Question: I'm new to Jquery mobile. I'm trying to bind data to a listview. below is my code. when i run the page it's not showing the listview. please help.
My service Method
'''
[WebMethod]
public static string[] GetNames() {
string[] names = {"chamara","janaka","asanka" };
return names;
}
'''
My HTML code:
'''
<form id="form1" runat="server">
<div data-role="page" id="index">
<div data-role="header">
<h1>
demo</h1>
</div>
<div data-role="content">
<ul data-role="listview" data-inset="true" id="cars-data">
</ul>
</div>
</div>
<div data-role="page" id="cars">
<div data-role="header">
<a data-role="button" data-transition="none" data-theme="a" href="#index">Back</a>
<h1>
</h1>
</div>
<div data-role="content">
<ul data-role="listview" data-inset="true" id="car-data">
</ul>
<img src="" width="100%" style="height: auto;" id="car-img">
</div>
</div>
<script type="text/javascript" charset="utf-8">
$.ajax({
type: "POST",
contentType: "application/json; charset=utf-8",
url: "PINCWebService.asmx/GetNames",
endlessScroll: true,
dataType: "json",
success: function (data) {
$("#car-data").html(data);
},
failure: function (msg) {
alert(msg);
}
});
</script>
</form>
'''

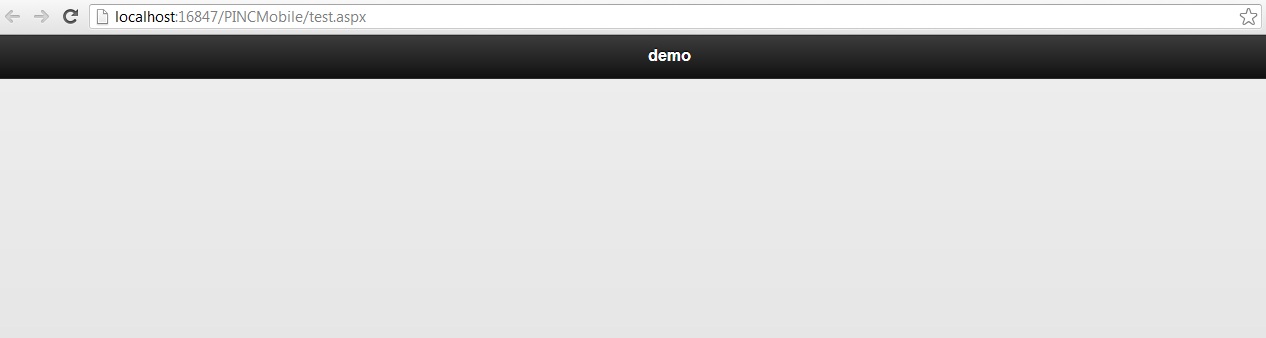
Answer: I have written things for you. Please find how each things are done.
'''
using System;
using System.Collections.Generic;
using System.Linq;
using System.Web;
using System.Web.Services;
using System.Web.Script.Serialization;
namespace SimpleWebService
{
[WebService(Namespace = "http://tempuri.org/")]
[WebServiceBinding(ConformsTo = WsiProfiles.BasicProfile1_1)]
[System.ComponentModel.ToolboxItem(false)]
[System.Web.Script.Services.ScriptService]
public class Service1 : System.Web.Services.WebService
{
[WebMethod]
public string GetLankanList()
{
JavaScriptSerializer serializer = new JavaScriptSerializer();
List<Lankans> lankanList = new List<Lankans>();
string[] names = { "chamara", "janaka", "asanka" };
for (int i = 0; i < names.Length; i++)
{
Lankans srilankans = new Lankans();
srilankans.Name = names[i];
lankanList.Add(srilankans);
}
string jsonString = serializer.Serialize(lankanList);
return jsonString;
}
public class Lankans
{
public string Name { get; set; }
}
}
}
'''
'''
<!DOCTYPE html>
<html>
<head>
<title>Page Title</title>
<link rel="stylesheet" href="http://code.jquery.com/mobile/1.0a4.1/jquery.mobile-1.0a4.1.min.css" />
<script type="text/javascript" src="http://code.jquery.com/jquery-1.5.2.min.js"></script>
<script type="text/javascript" src="http://code.jquery.com/mobile/1.0a4.1/jquery.mobile-1.0a4.1.min.js"></script>
</head>
<body>
<div data-role="page" id="lankalistpage">
<div data-role="header">
<h1>Page Title</h1>
</div><!-- /header -->
<div data-role="content">
<div id="LankanLists"></div>
</div><!-- /content -->
<div data-role="footer">
<h4>Page Footer</h4>
</div><!-- /footer -->
</div><!-- /page -->
<script src="lankanscript.js"></script>
</body>
</html>
'''
'''
$('#lankalistpage').live('pageshow',function(event){
var serviceURL = 'service1.asmx/GetLankanList';
$.ajax({
type: "POST",
url: serviceURL,
data: param="",
contentType:"application/json; charset=utf-8",
dataType: "json",
success: successFunc,
error: errorFunc
});
function successFunc(data, status){
// parse it as object
var lankanListArray = JSON.parse(data.d);
// creating html string
var listString = '<ul data-role="listview" id="customerList">';
// running a loop
$.each(lankanListArray, function(index,value){
listString += '<li><a href="#" >'+this.Name+'</a></li>';
});
listString +='</ul>';
//appending to the div
$('#LankanLists').html(listString);
// refreshing the list to apply styles
$('#LankanLists ul').listview();
}
function errorFunc(){
alert('error');
}
});
'''
Final output

You can <URL>